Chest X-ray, AP view. Patient: 40 years old, sex F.
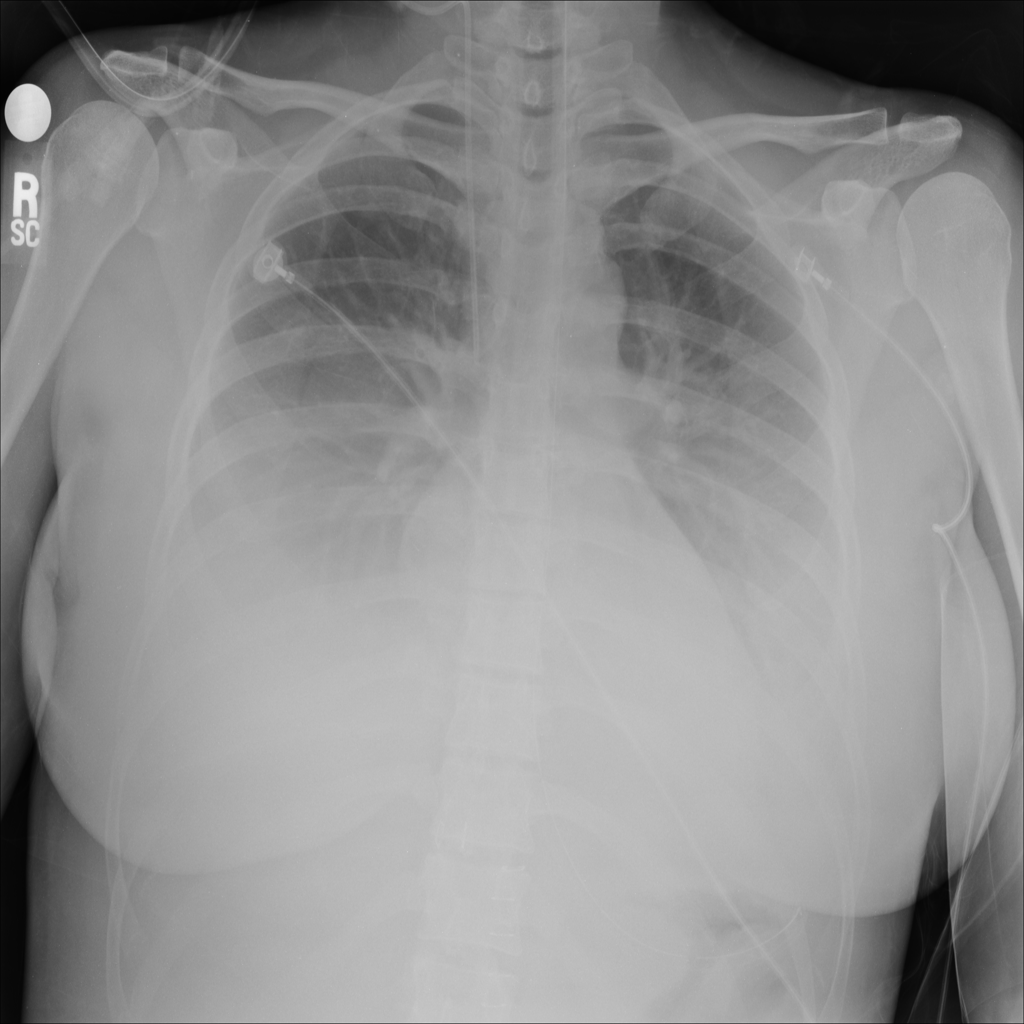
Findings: Effusion